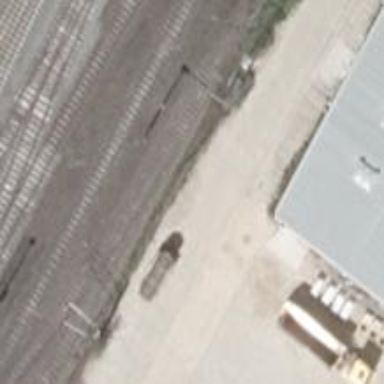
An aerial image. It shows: Railway switch.